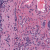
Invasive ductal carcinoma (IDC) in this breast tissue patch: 1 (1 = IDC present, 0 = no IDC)